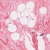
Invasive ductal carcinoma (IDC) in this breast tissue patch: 0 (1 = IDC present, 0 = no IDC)